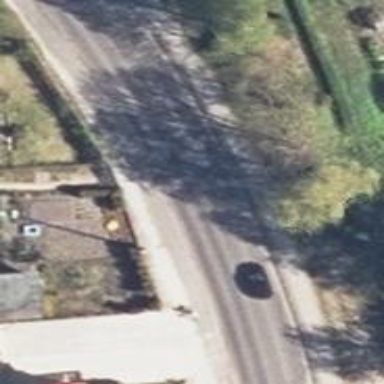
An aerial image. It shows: Secondary road with asphalt surface.